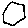
Label: hexagon